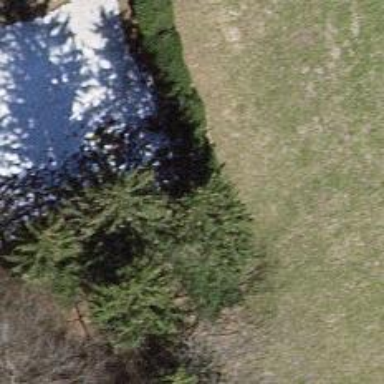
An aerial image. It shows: Hedge acting as barrier.